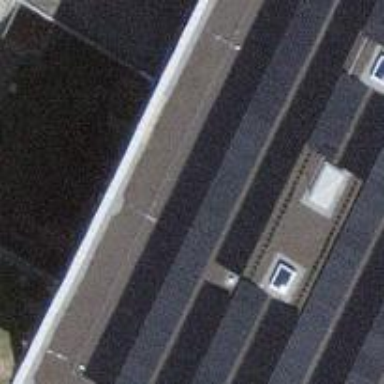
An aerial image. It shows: Solar power generator using photovoltaic method with solar photovoltaic panel types.